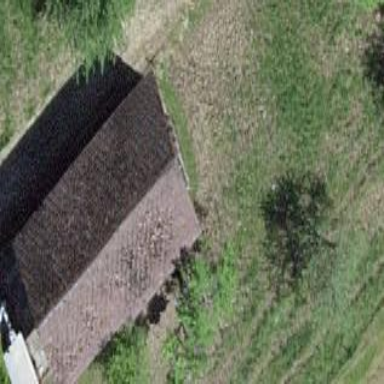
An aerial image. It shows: Rural barn.